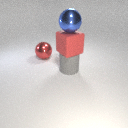
large gray rubber cylinder in front of large red metal sphere